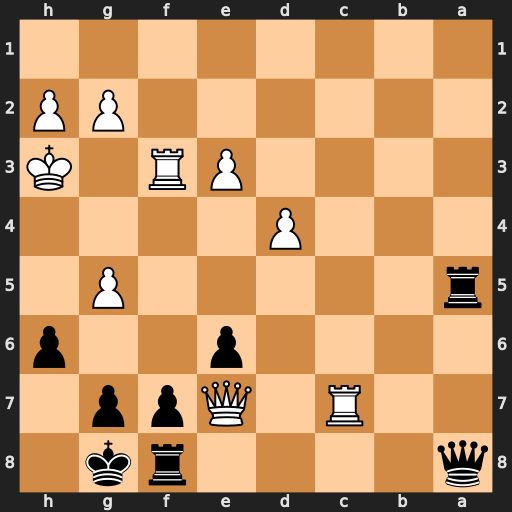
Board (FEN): q4rk1/2R1Qpp1/4p2p/r5P1/3P4/4PR1K/6PP/8
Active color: b
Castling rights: -
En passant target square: -
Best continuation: Rxg5 Rc5 e5